Question: My current project needs to show this kind of graphics chart.
Most of the time a 'Bar' element is at the middle of 2 vertical grid lines, but in my case, it should be at the center of 1 vertical grid line.
I searched sample codes and API documents, but I couldn't find a solution for my case.
Is it possible to draw this kind of chart with Chart.js?

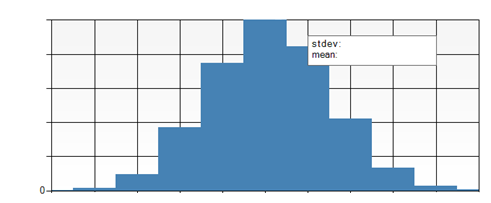
Answer: Did you tried to set gridLines.offsetGridLines to false? It should be working fine. Check out the documentation here: <URL>
'''
options: {
scales: {
xAxes: [{
gridLines: {
offsetGridLines: false
}
}
}
}
'''